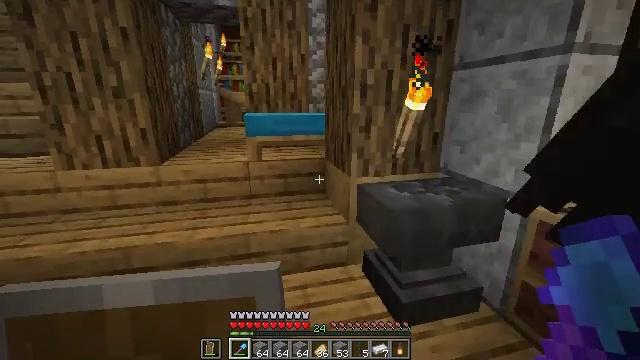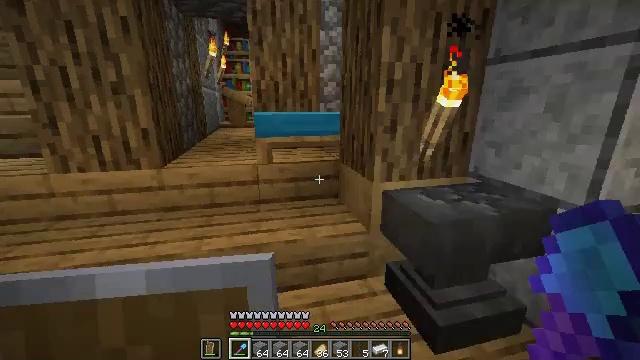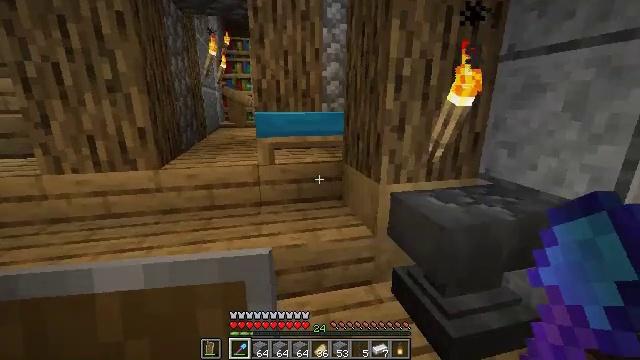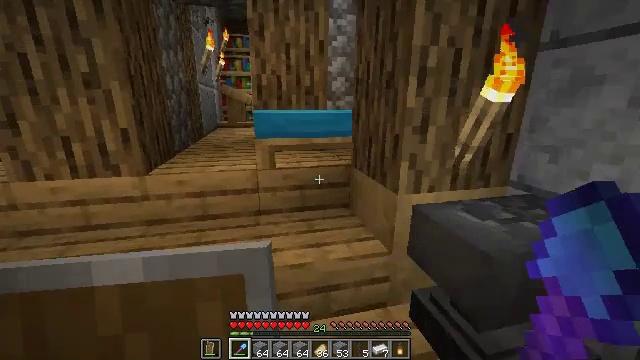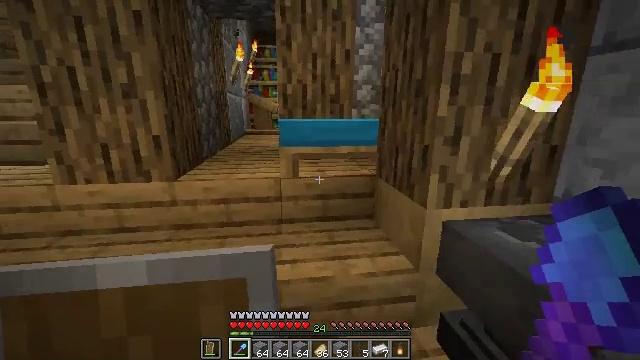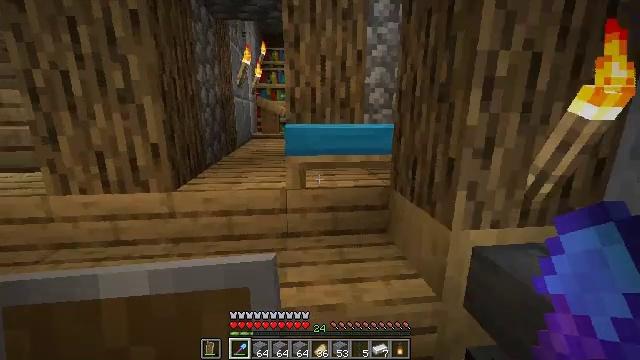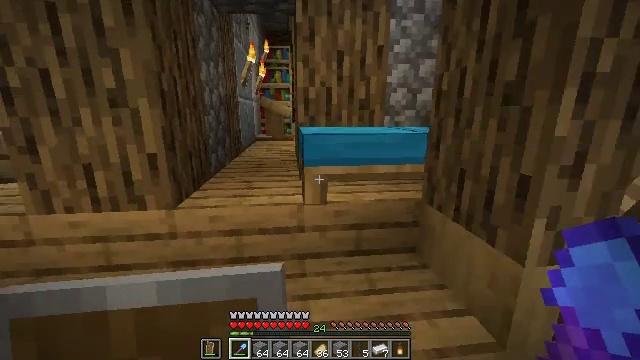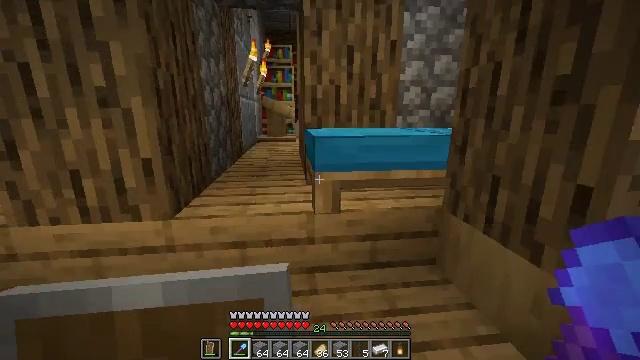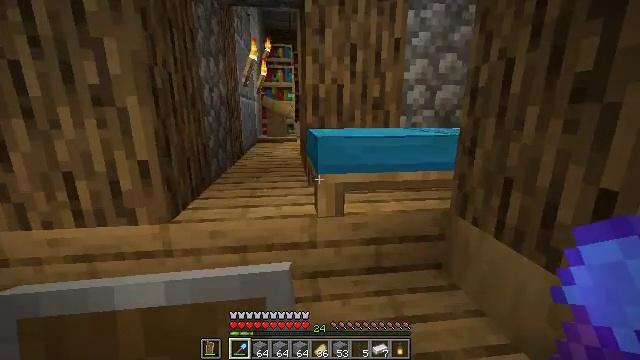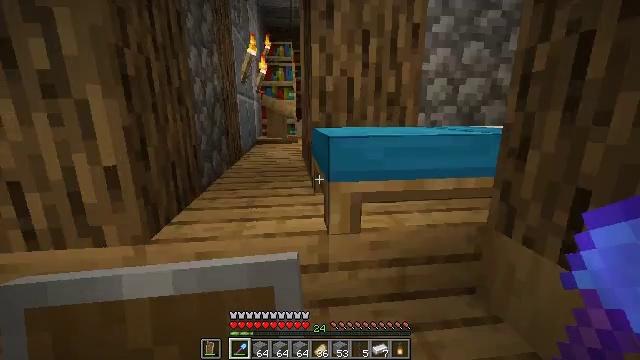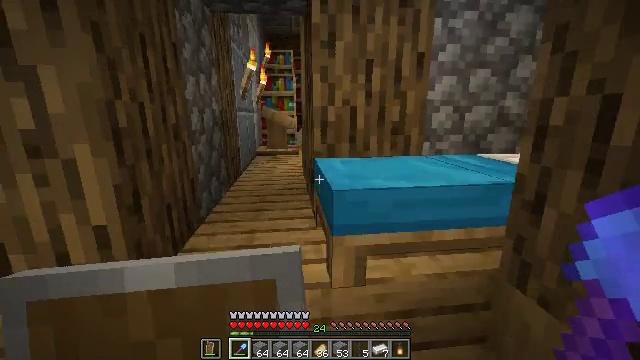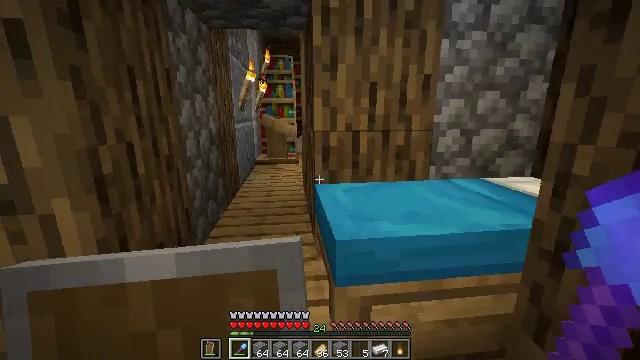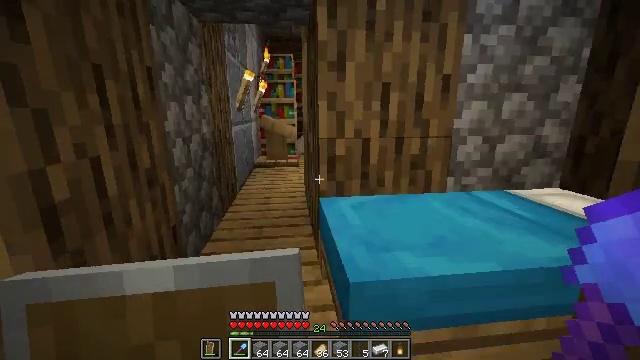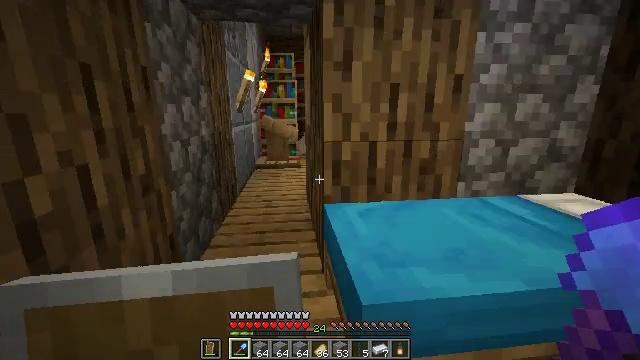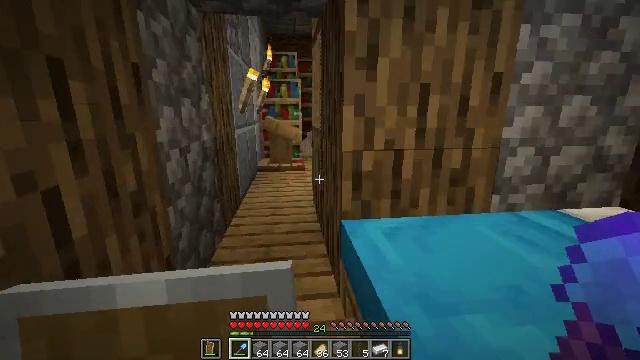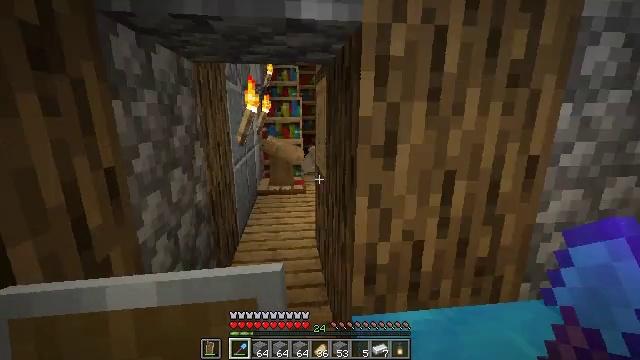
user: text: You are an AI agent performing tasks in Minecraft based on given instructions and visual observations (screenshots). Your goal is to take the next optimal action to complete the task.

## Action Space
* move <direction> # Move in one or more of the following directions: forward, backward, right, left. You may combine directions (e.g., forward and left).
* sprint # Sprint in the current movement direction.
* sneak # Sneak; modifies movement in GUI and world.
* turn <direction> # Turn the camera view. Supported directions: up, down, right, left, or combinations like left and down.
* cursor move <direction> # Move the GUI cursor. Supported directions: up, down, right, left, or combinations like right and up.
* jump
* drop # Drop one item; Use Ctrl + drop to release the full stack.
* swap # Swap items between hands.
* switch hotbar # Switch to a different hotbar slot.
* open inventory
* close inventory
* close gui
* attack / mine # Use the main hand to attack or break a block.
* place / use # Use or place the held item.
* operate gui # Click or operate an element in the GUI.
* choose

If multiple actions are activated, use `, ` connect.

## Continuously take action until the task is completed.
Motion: motion action
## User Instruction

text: Use polished diorite to get a polished diorite slab.
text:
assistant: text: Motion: move forward
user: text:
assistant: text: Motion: move forward
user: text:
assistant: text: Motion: move forward
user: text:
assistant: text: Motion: move forward, turn left and up
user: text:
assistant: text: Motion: move forward and move left, turn left
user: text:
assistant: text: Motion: move forward and move left
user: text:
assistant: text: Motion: move forward
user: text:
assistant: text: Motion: move forward
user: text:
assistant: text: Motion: move forward
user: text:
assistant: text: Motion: move forward
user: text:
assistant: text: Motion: move forward
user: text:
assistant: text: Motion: move forward and move left
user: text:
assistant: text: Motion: move forward and move left
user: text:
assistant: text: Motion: move forward
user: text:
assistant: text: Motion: move forward
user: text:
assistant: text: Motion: move forward
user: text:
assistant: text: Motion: move forward
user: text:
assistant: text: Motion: move forward
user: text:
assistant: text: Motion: move forward and move left
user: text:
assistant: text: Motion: move forward and move left
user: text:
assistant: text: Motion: move forward
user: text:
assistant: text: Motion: move forward
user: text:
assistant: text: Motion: move forward
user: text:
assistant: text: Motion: move forward
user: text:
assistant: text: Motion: move forward
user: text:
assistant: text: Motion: move forward
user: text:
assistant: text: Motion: move forward
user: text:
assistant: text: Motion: move forward
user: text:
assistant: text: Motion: move forward
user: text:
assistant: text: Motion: move forward